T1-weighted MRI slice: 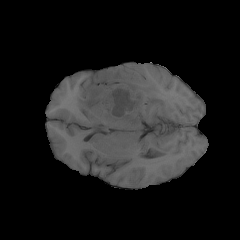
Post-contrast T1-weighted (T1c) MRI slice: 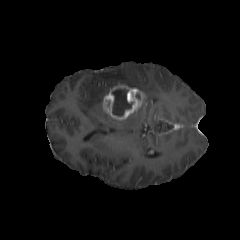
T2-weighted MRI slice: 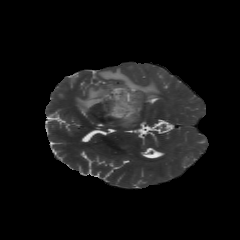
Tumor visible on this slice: yes